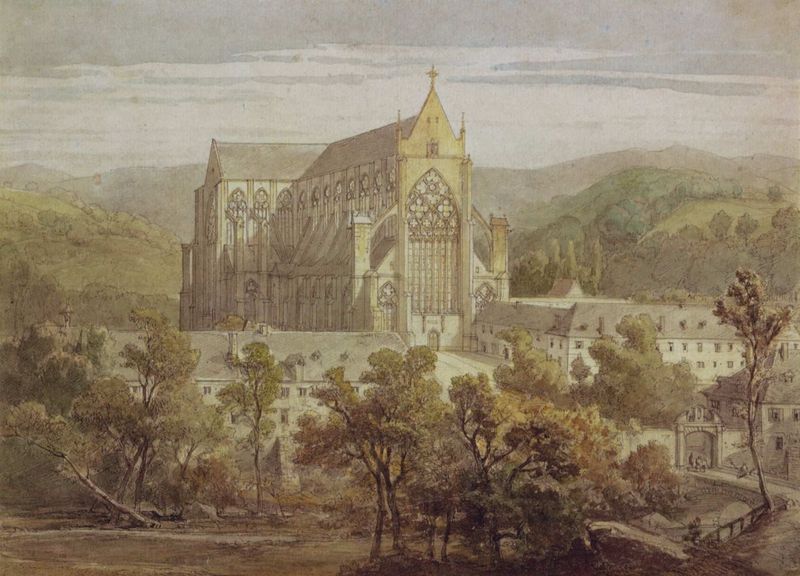
Titel: Odenthal, Altenberger Dom von Westen
Künstler: Georg Osterwald
Standort: Köln
Institution: Stadtmuseum, Graphische Sammlung
Schlagwörter: baum, berg, blau, gemälde, himmel, laub, schatten, wasser, weiß, wolken, aquarell, bäume, fluss, gelb, grün, landschaft, menschen, ocker, stadt, braun, fenster, frankreich, grau, hell, licht, pastell, strasse, säulen, tür, zeichnung, dach, gebäude, gras, haus, park, rasen, weg, wiese, wolke, architektur, bach, häuser, hügel, natur, brücke, kirche, england, gotik, tal, wald, turm, ansicht, biegung, bogen, fassade, berge, gebirge, dorf, dächer, mauer, nebel, berglandschaft, herbst, platz, wagen, romantik, geländer, hoch, tor, waldrand, bögen, eingang, kloster, kreuz, torbogen, dom, wälder, groß, radierung, stich, koloriert, aquatinta, kathedrale, langhaus, portal, mittelschiff, diffus, pforte, gotisch, querhaus, seitenschiff, spitzbogen, spitzbögen, ländlich, mittelalter, chor, historismus, zufahrt, abtei, tur, gothik, streben, sakral, masswerk, brücken, basilika, grundriss, kreuzgang, randlage, aufriss, pultdach, satteldach, strebewerk, sakralarchitektur, strebepfeiler, klosteranlage, strebebogen, strebebögen, grn, dominant, zisterzienser, freistehend, lavur, colorierung, gesprengter giebel, strebpfeiler, gotische kirche, altenberg, altenberger dom, bergisches land, hohe fenster, turmlos, gutik, bleisift, sakrale architektur